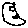
Label: moon